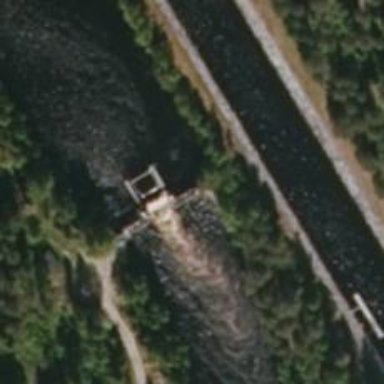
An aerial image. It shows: Dam across waterway.